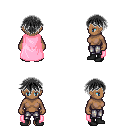
a pixel art fantasy rpg character, female body template, human, dark skin, pink cape, metal pants, gray short bangs hairstyle, black shoes, four views (front, back, left, right), 2x2 character sprite sheet, small pixel art, hard edges, no anti-aliasing